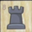
Piece: bR